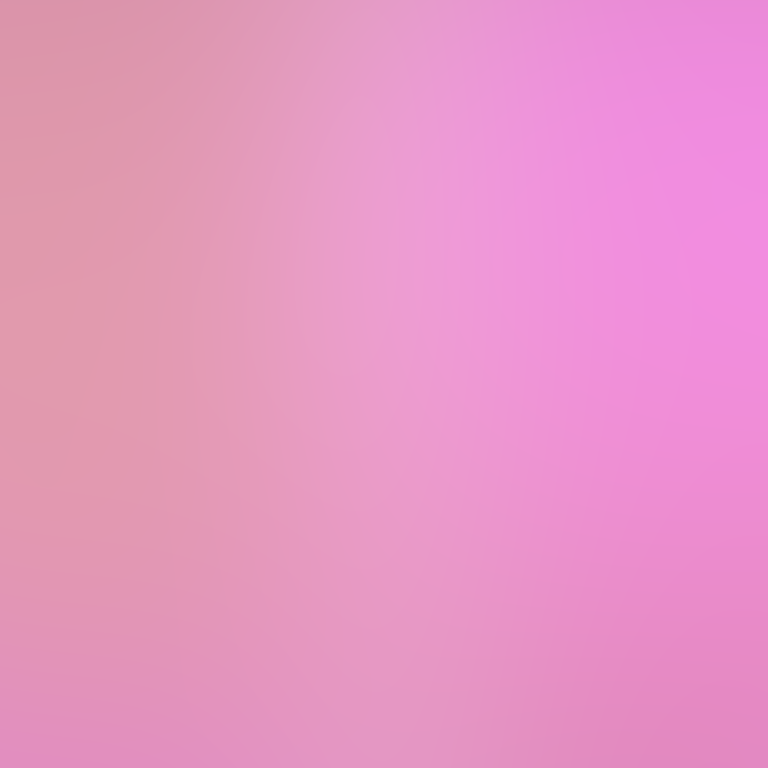
Abstract light effect, smooth gradient from soft pink to light magenta, calm atmosphere, diffuse glow, no room, no furniture, no objects.